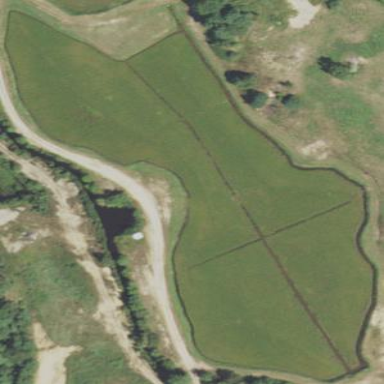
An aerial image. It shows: Farmland next to wetland area.